Question: Seems simple but i couldnt find a solution.
'''
names(AllCoursesReg)
[1] "name" "Course" "Status"
'''
My Code
'''
ggplot(AllCoursesReg, aes(Course, fill = Status)) +
geom_bar(aes(order = Status), position = "dodge", colour = "black") + theme_bw()+
guides(fill = guide_legend(reverse = TRUE))
'''
I just want the Registrants to be on the left not on the right.
I have tried Order, level, factor, and it is not working
Thanks for your help.

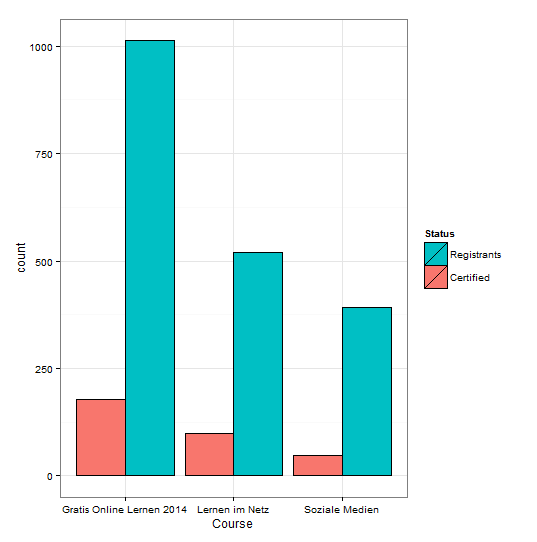
Answer: You have to decide on the ordering of the levels of a 'factor'. Here's an example from '?geom_bar'.
'''
# example from ?geom_bar
ggplot(diamonds, aes(clarity, fill=cut)) + geom_bar(position="dodge")
# reorder cut using levels = rev(levels(cut))
ggplot(diamonds, aes(clarity, fill=factor(cut, levels = rev(levels(cut))))) +
geom_bar(position="dodge") +
scale_fill_discrete('cut') # change name back to cut
'''